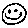
Label: smiley face